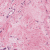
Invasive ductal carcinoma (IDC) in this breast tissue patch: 1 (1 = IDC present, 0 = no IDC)